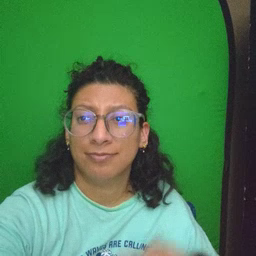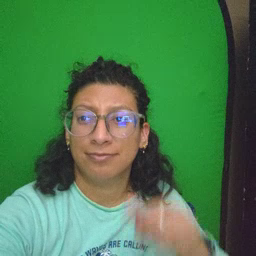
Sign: where